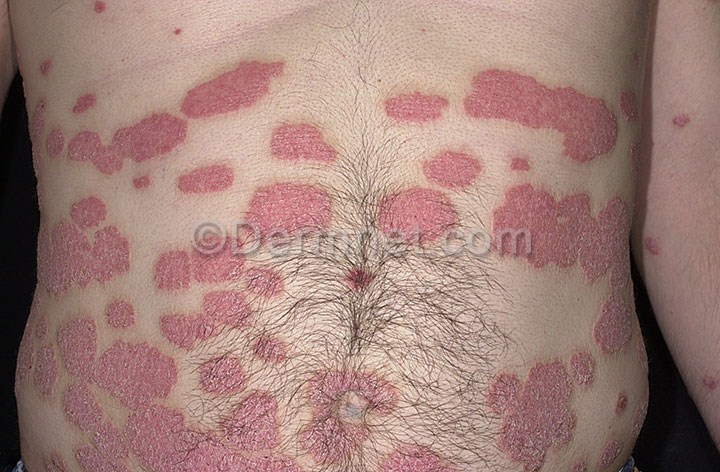
Disease: Psoriasis pictures Lichen Planus and related diseases